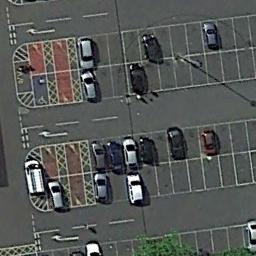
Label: parking_lot